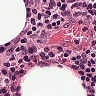
Metastatic tissue present: no